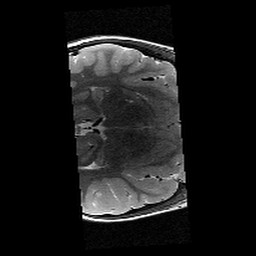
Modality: T2w
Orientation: axial
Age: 10
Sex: female
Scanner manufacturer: siemens
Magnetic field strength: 3 T
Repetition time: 9.23 s
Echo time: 0.067 s